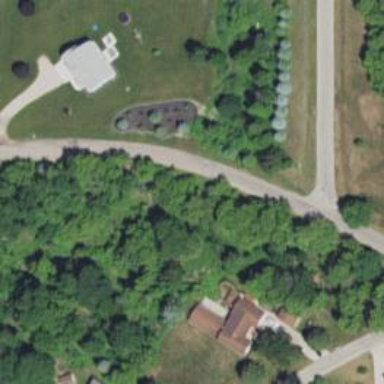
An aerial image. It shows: Residential road.